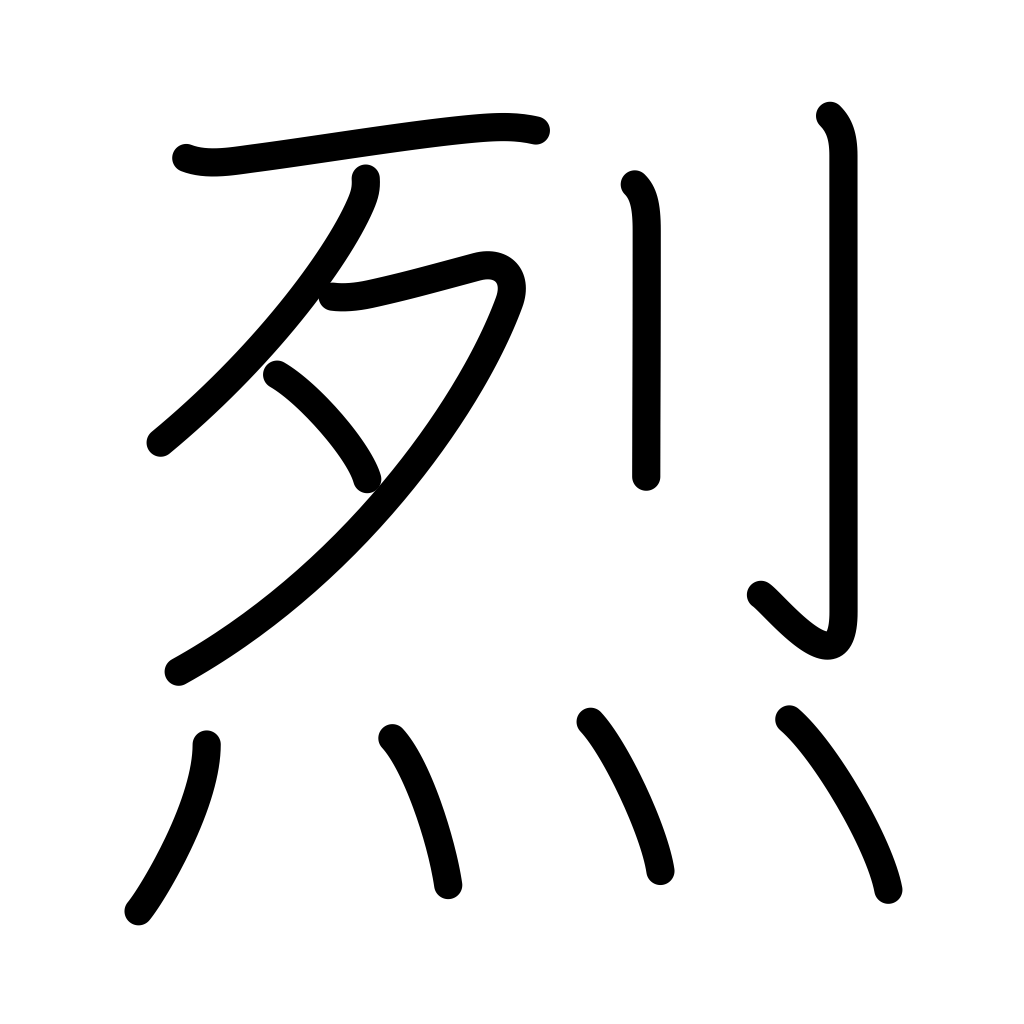
Meaning: ardent, violent, vehement, furious, severe, extreme